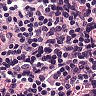
Metastatic tissue present: no